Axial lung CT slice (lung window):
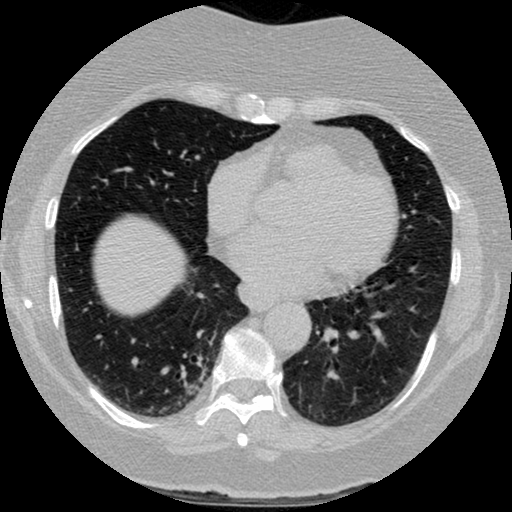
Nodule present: no